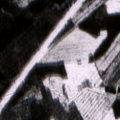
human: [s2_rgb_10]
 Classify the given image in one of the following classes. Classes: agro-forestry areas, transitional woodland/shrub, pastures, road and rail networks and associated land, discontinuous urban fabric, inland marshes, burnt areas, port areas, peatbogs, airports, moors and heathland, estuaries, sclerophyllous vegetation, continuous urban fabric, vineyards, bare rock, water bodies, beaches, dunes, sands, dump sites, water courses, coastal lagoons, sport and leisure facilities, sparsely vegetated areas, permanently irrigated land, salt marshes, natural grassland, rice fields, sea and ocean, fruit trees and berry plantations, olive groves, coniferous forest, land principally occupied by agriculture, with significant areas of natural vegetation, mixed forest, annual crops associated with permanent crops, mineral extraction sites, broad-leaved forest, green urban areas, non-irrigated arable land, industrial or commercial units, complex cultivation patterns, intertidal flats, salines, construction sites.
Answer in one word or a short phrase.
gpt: coniferous forest, mixed forest, transitional woodland/shrub